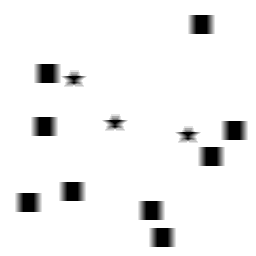
Squares: 9
Triangles: 0
Stars: 3
Total shapes: 12